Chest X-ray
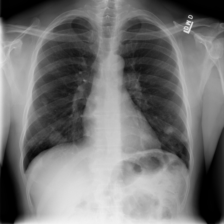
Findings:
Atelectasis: negative
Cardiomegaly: negative
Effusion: negative
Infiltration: negative
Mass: negative
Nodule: negative
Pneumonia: negative
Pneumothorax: negative
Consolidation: negative
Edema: negative
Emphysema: negative
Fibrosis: negative
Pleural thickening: negative
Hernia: negative